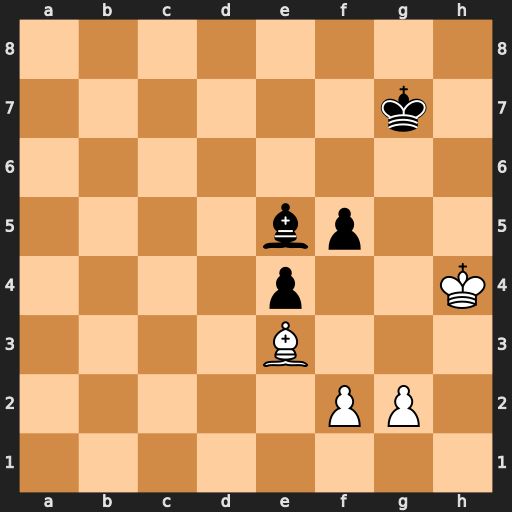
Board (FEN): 8/6k1/8/4bp2/4p2K/4B3/5PP1/8
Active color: w
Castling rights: -
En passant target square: -
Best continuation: Kg5 f4 Bxf4 Bd4 Be3